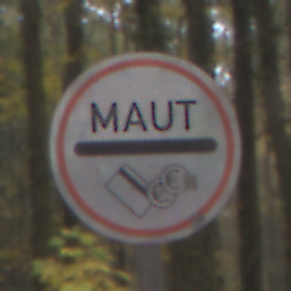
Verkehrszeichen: MautflichtigeStrecke
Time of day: MorningAfternoon
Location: Outdoor (Nature)
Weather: Overcast
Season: Autumn
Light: Natural